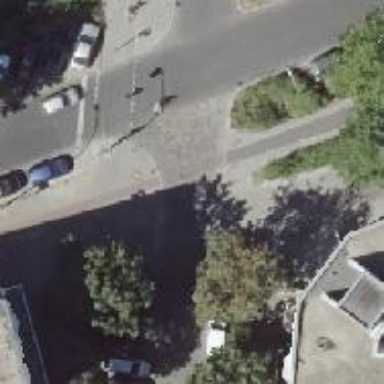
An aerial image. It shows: Living street with separate sidewalk.